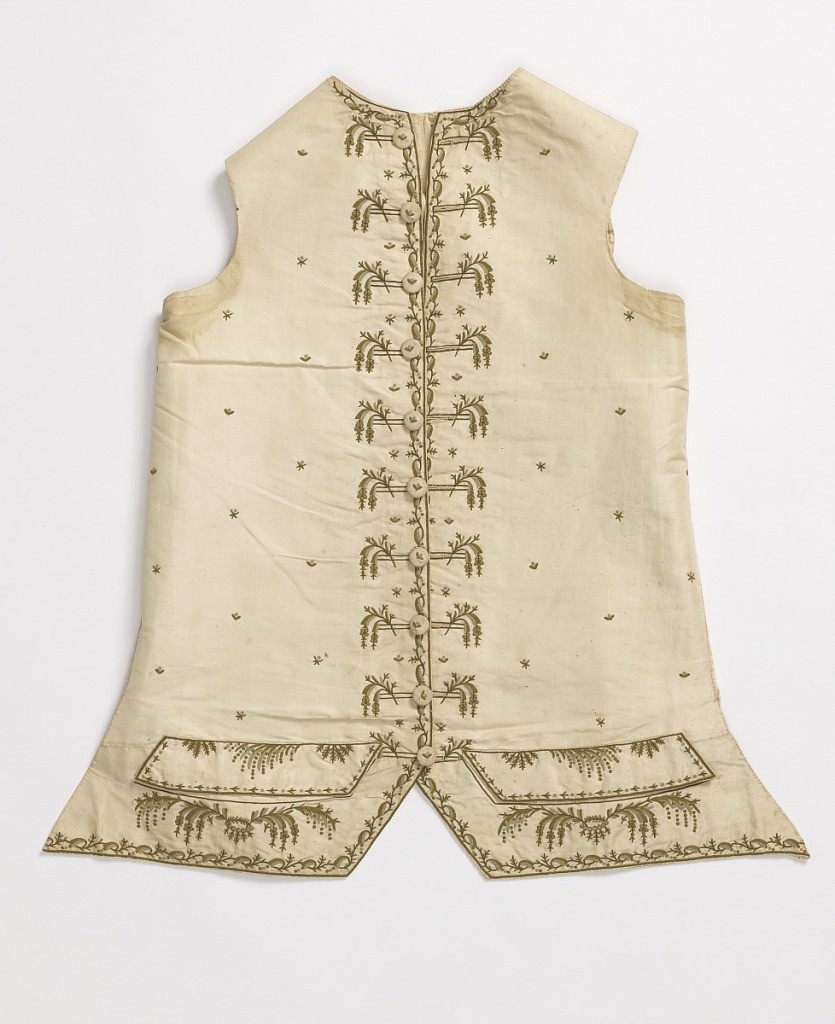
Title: Waistcoat
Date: late 18th century
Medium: silk Technique: chain stitch embroidery on taffeta
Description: Gentleman's waistcoat, slightly cutaway with a straight edge bottom and collarless, in off-white taffeta is embroidered in brown and light gray-green. Tiny detached floral sprigs decorate the body while larger sprays and garland run along the center front. Garland extends to bottom edge, and pocket flaps and space below have leafy sprays.